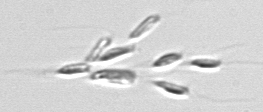
Label: Dinobryon